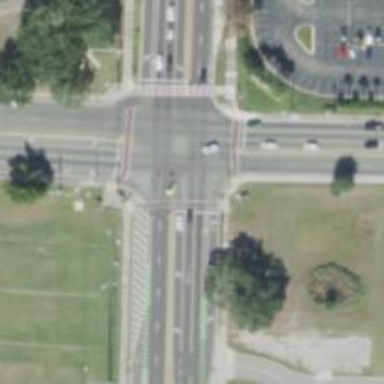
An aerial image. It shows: Marked road crossing with line markings.